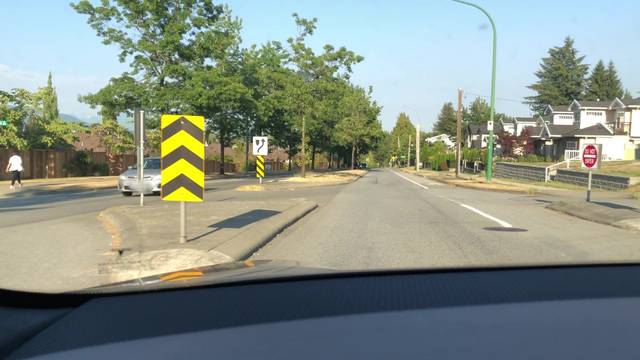
Region: Canada
Coordinates: 49.23, -122.986